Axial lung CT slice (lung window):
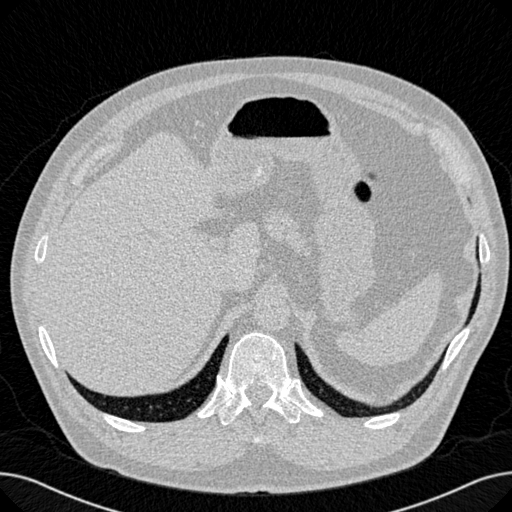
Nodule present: no